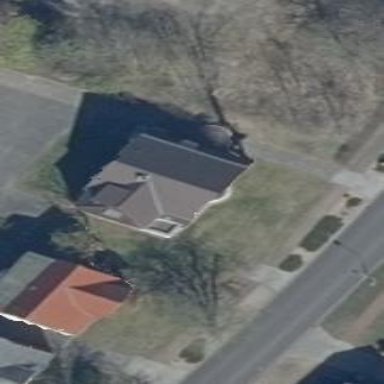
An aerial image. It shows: Simple house.